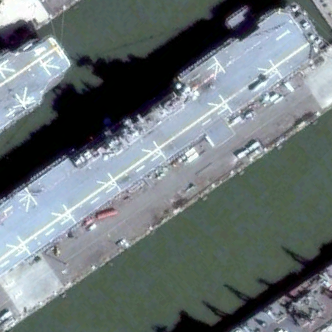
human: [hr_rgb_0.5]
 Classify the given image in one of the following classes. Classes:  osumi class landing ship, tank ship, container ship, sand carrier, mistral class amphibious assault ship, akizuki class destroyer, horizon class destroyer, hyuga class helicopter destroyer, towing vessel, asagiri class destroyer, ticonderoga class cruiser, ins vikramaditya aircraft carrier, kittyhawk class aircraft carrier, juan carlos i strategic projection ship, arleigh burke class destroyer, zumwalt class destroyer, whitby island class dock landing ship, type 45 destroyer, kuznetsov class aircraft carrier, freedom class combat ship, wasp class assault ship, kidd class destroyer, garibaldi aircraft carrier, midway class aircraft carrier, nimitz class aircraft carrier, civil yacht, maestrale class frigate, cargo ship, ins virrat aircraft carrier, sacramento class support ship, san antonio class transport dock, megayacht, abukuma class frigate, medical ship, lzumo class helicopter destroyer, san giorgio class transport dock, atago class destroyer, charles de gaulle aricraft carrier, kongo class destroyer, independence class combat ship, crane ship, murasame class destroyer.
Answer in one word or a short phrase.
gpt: Wasp class assault ship